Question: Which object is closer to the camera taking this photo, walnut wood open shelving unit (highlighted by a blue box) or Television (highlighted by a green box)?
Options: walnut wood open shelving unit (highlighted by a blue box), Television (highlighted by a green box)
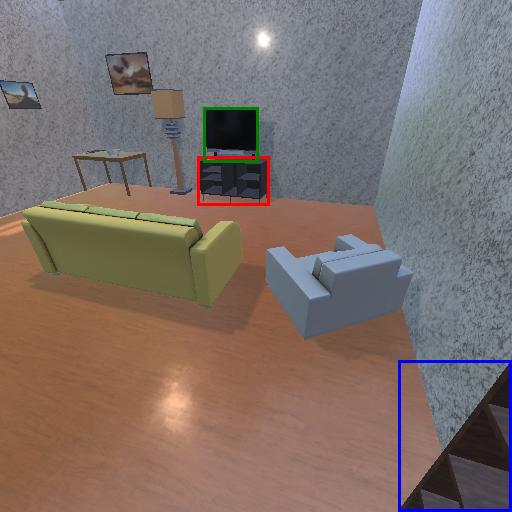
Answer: walnut wood open shelving unit (highlighted by a blue box)